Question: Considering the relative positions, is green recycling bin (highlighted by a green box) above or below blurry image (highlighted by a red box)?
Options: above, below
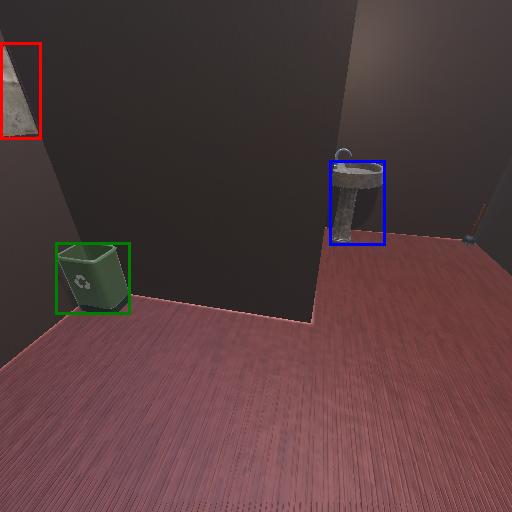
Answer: above